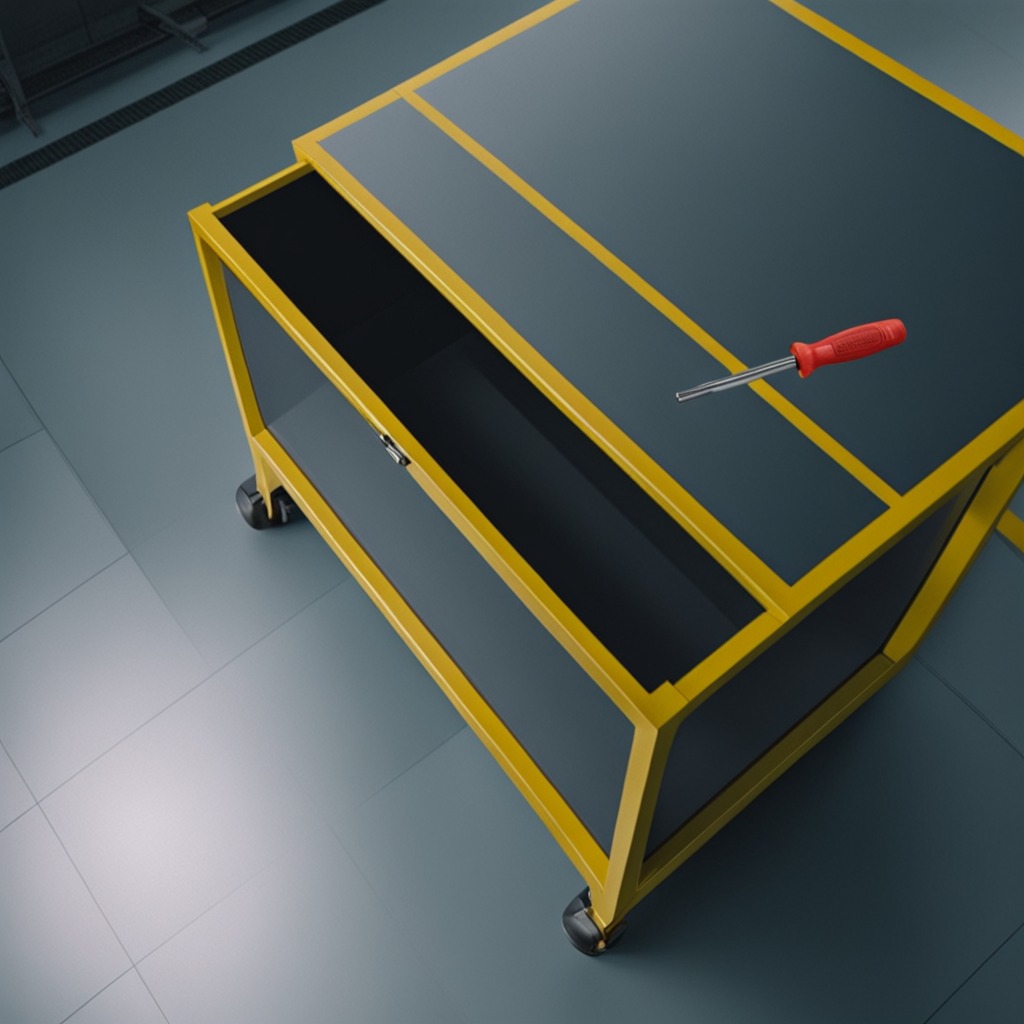
A screwdriver is lying on the toolbox surface in the airplane hangar workshop.